Chest X-ray:
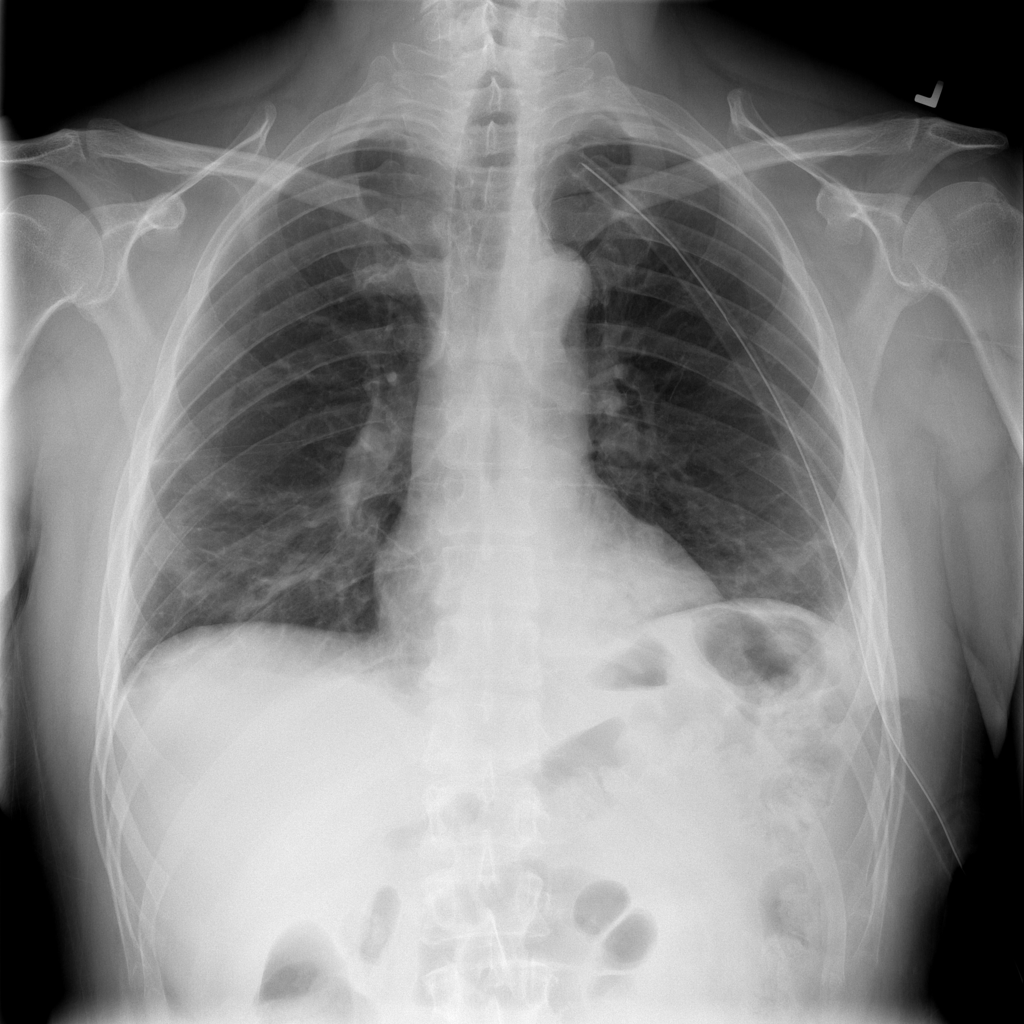
Findings: Consolidation, Effusion
No abnormal finding: no